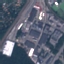
Land use / land cover: Industrial